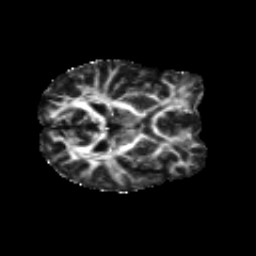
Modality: FA
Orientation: axial
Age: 28
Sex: female
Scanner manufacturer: siemens
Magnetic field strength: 3 T
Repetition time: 8.8 s
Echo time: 0.085 s